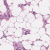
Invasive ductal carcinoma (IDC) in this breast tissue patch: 0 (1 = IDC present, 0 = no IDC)